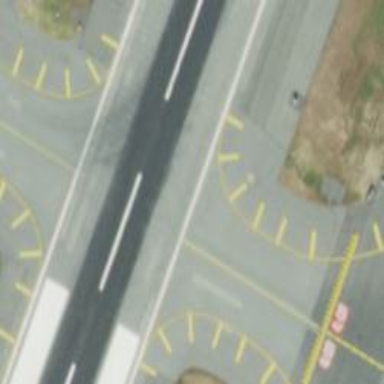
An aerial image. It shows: Runway surface made of asphalt at airport.